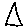
Label: triangle